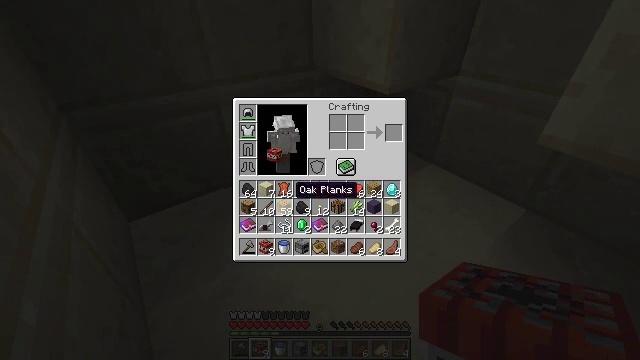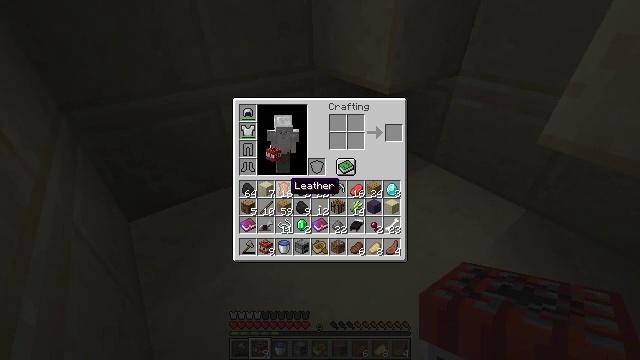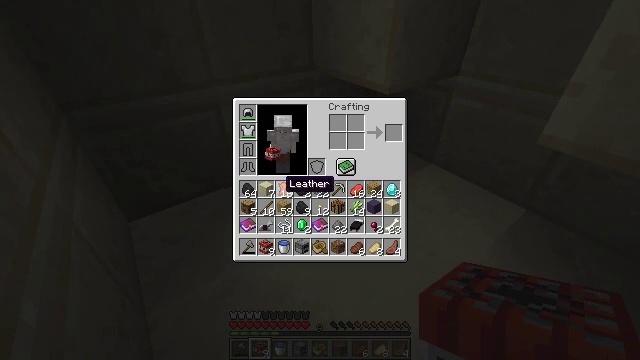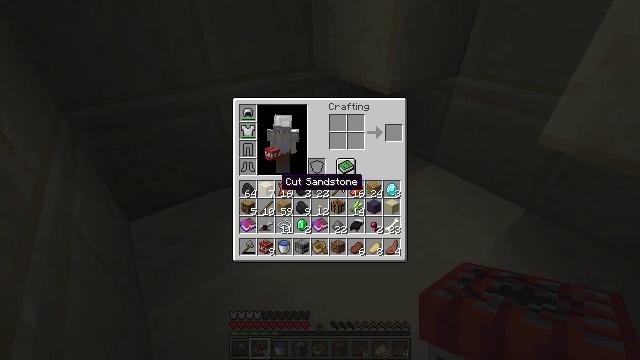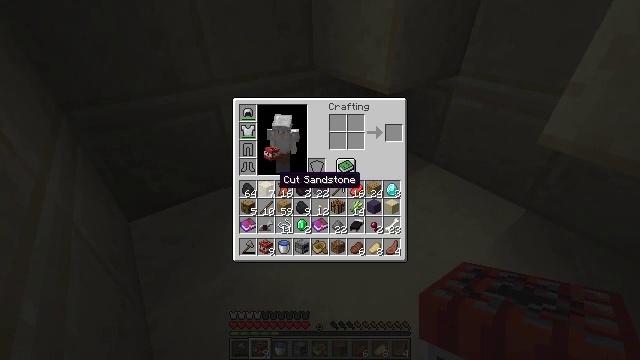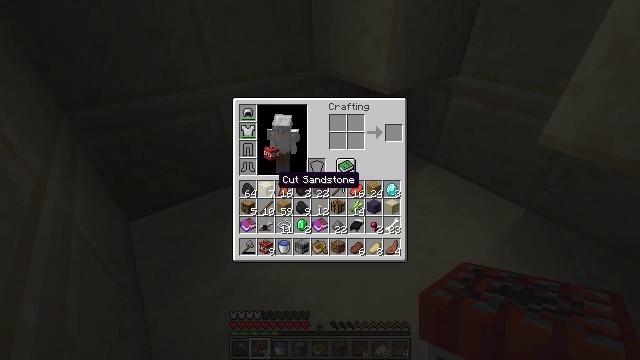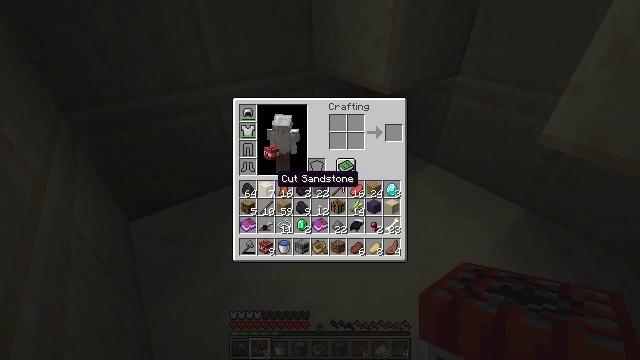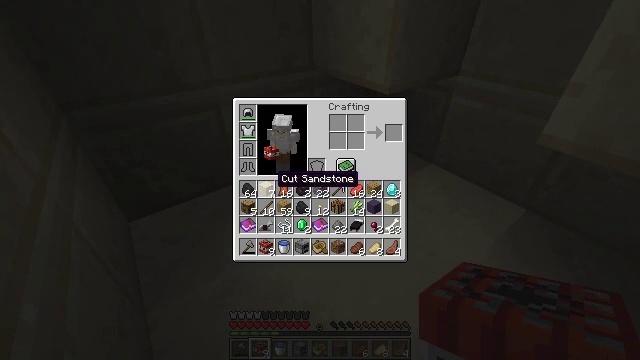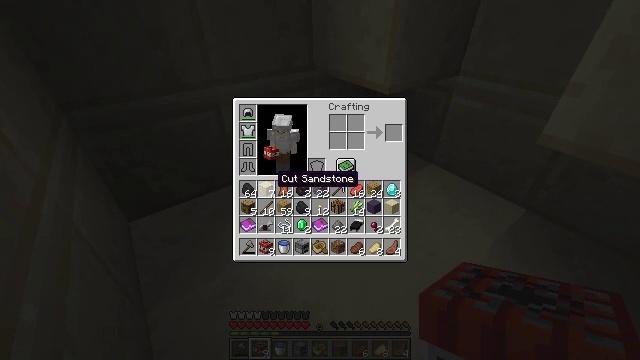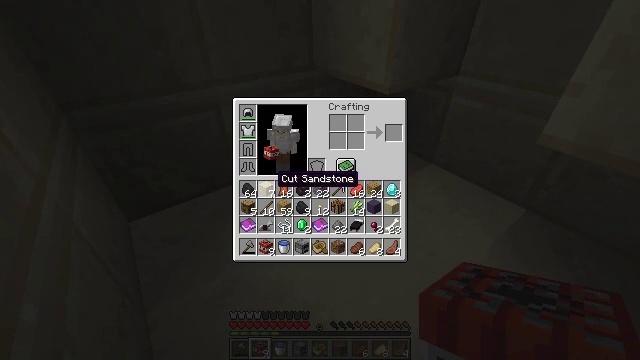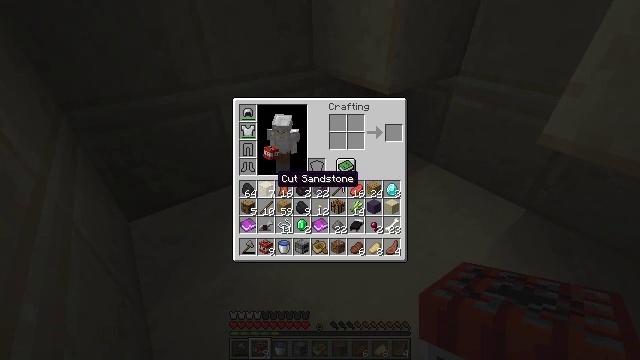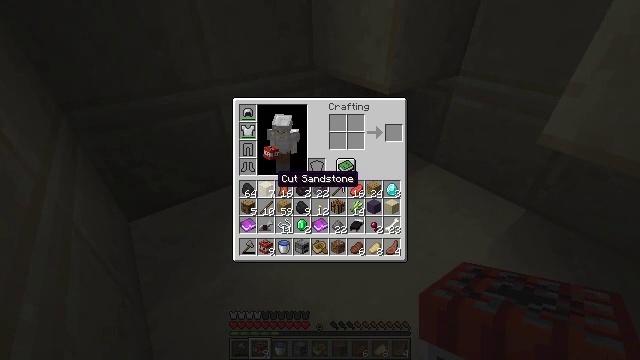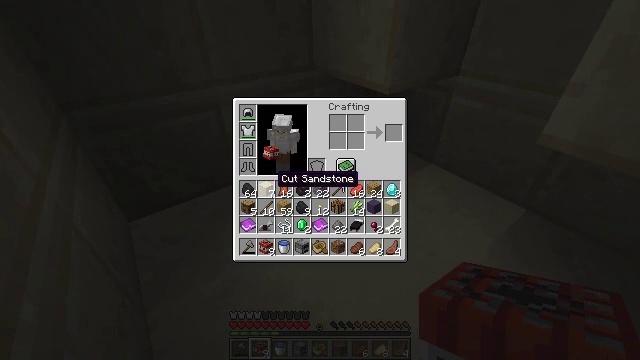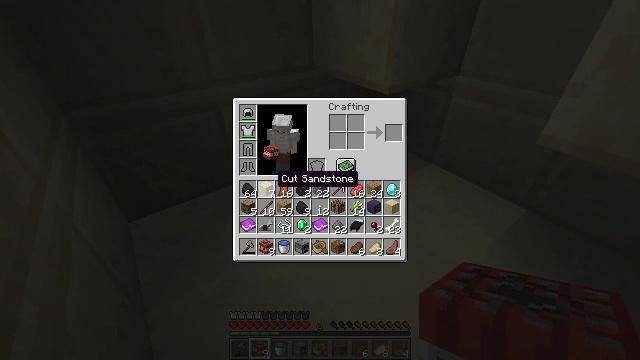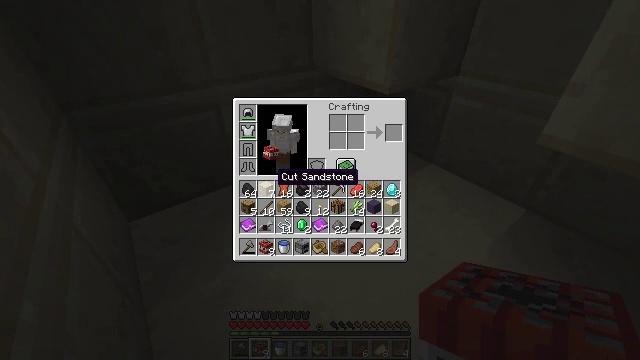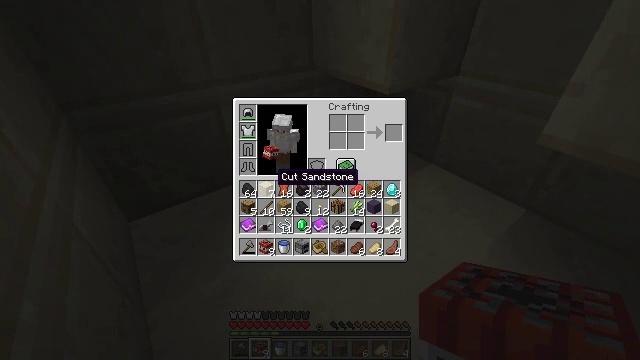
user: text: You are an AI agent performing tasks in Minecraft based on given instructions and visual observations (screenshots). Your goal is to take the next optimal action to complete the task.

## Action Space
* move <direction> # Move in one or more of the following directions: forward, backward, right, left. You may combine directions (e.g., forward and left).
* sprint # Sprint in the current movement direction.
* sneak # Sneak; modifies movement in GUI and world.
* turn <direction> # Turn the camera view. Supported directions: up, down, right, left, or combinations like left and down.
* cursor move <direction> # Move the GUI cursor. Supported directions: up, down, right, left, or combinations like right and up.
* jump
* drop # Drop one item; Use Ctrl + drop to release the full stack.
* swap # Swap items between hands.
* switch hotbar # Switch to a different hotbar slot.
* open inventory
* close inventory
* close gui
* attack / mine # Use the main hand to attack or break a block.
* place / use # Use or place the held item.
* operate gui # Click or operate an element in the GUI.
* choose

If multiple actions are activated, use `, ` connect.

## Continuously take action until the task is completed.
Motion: motion action
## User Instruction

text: Drop a cut sandstone.
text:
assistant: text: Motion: no_op
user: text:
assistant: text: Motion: no_op
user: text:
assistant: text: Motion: sneak
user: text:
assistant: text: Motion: sneak
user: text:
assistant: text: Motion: sneak
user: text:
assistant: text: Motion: sneak
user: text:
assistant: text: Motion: sneak
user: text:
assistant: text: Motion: sneak
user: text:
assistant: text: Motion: sneak
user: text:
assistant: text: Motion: sneak
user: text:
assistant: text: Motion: sneak
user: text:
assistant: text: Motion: sneak
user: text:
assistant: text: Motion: sneak
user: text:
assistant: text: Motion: sneak
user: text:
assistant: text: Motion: sneak
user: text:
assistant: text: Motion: sneak
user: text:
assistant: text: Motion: sneak
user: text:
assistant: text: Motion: sneak
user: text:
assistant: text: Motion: sneak
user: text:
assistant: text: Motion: sneak
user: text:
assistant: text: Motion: sneak
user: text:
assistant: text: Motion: sneak
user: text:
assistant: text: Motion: sneak, operate gui
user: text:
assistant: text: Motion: sneak, operate gui
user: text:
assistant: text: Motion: sneak
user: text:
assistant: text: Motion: sneak
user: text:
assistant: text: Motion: sneak
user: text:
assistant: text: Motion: sneak
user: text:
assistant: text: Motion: sneak, cursor move right and up
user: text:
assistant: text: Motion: sneak, cursor move right and up